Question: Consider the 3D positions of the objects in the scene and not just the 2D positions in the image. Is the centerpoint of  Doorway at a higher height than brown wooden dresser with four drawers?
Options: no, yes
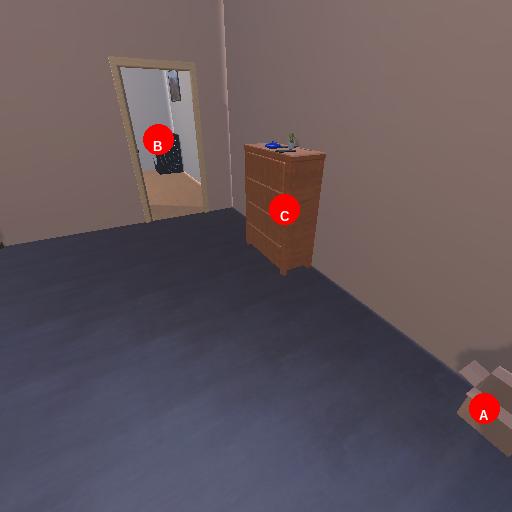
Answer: no